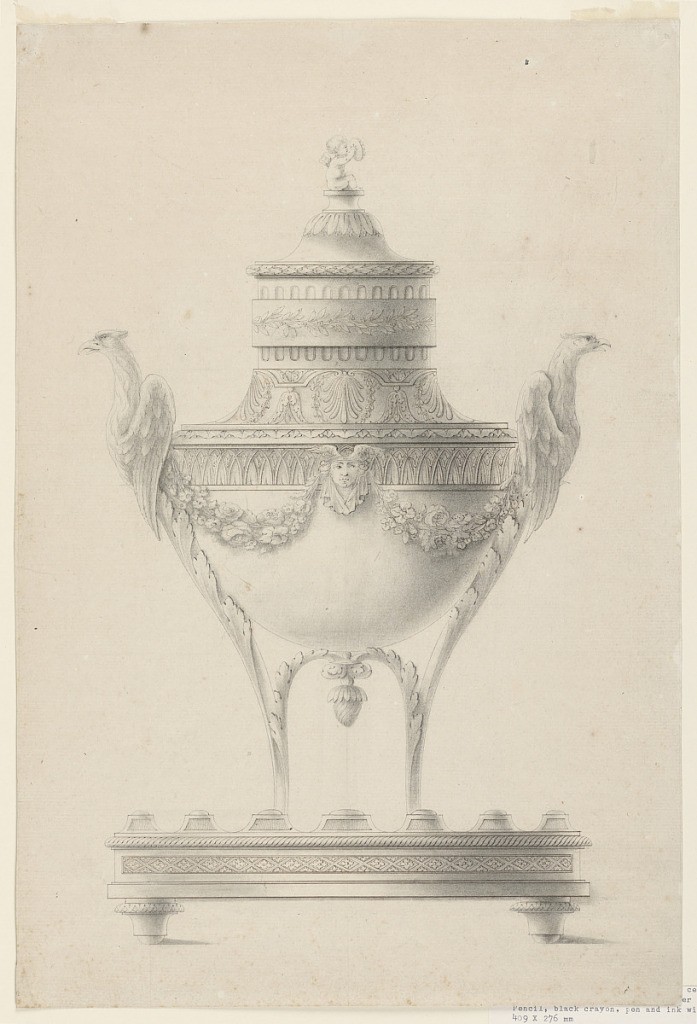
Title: Design for an Incense Burner
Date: late 18th century
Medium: Pen and black, brown ink, black crayon, graphite on cream paper
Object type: Drawing
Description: Incense burner shaped like an altar lamp supported by two boughs ending with foreparts of two eagles as handles. Rose festoons are suspended from these and a winged female mask. Friezes surround the shoulder and lower neck. The upper neck is fluted behind a ring with a laurel garland. A putto with tambourine sits on top of the cover. Ovoidal tray supported by knobs at the bottom.